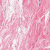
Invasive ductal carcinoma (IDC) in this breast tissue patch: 0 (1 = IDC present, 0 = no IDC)